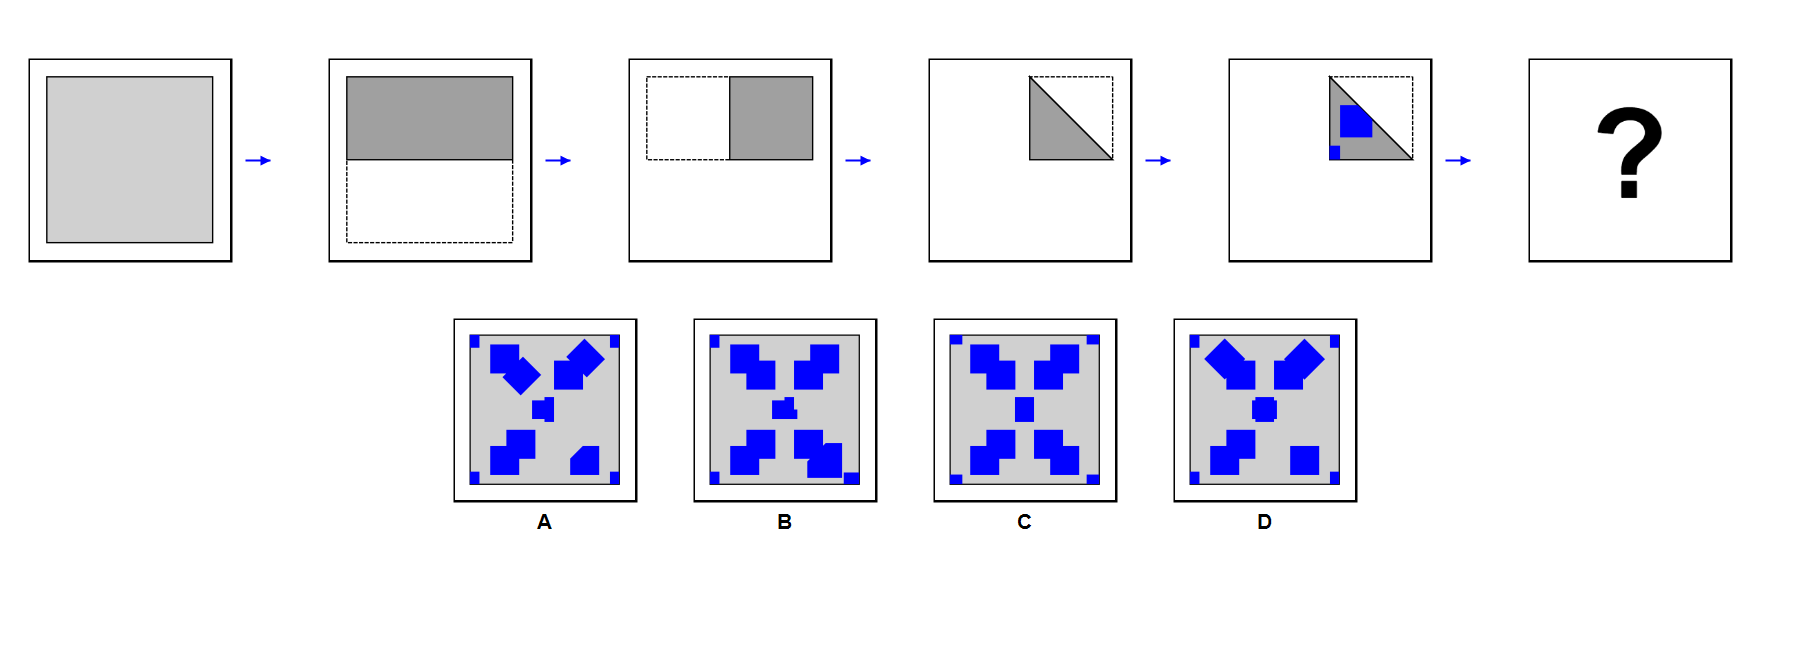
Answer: C